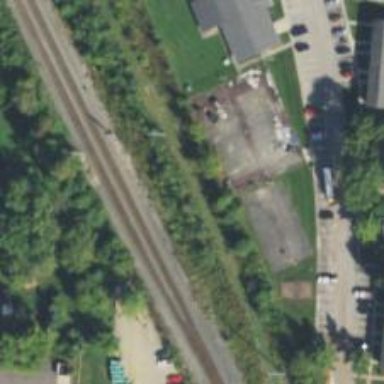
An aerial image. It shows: Railway siding with rails.